Question: : 64 bit Oracle Java SE 1.8.0_20-b26
For over 11 hours, my running java8 app has been accumulating objects in the Tenured generation (close to 25%). So, I manually clicked on the 'Perform GC' button in jconsole and you can see the precipitous drop in heap memory on the right of the chart. I don't have any special VM options turned on except for 'XX:NewRatio=2'.
Why does the GC not clean up the tenured generation ?

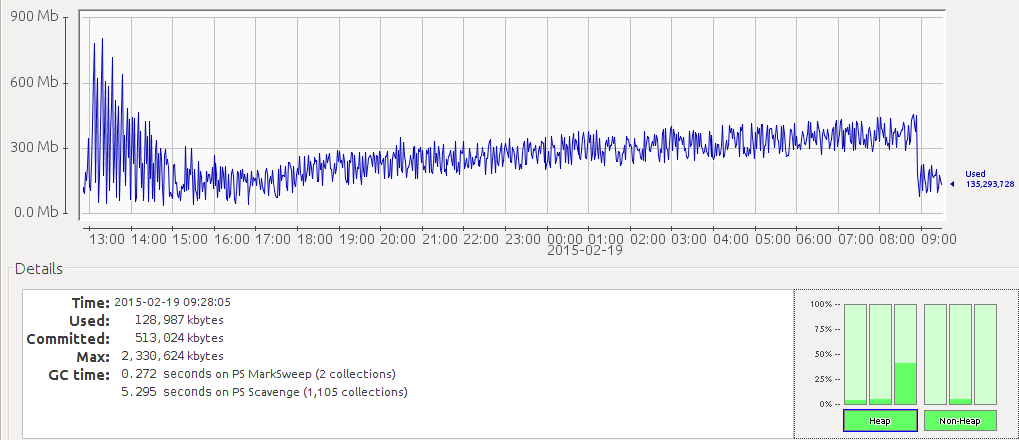
Answer: This is a fully expected and behavior. The JVM has been successfully avoiding a Major GC by performing timely Minor GC's all along. A Minor GC, by definition, does not touch the Tenured Generation, and the key idea behind generational garbage collectors is that precisely this pattern will emerge.
You should be very satisfied with how your application is humming along.